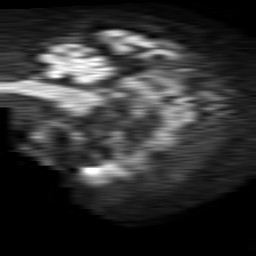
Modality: TRACE
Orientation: sagittal
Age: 88
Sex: male
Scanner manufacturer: philips
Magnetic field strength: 1.5 T
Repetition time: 4.6 s
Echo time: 0.08631 s